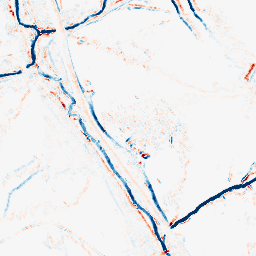
Category: morphological
Decomposition family: morphological_diamond
Decomposition parameters: operation: average
radius: 3
Upsampling method: bicubic_3x
Upsampling parameters: scale: 3
Upsampling scale: 3